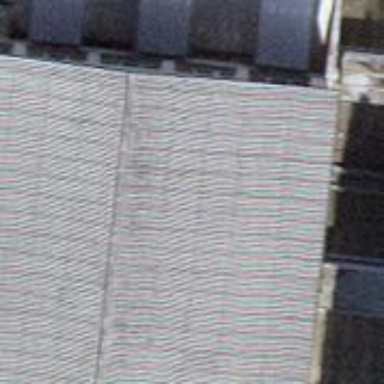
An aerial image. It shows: Industrial building.